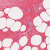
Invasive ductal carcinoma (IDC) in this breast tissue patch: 0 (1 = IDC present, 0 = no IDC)